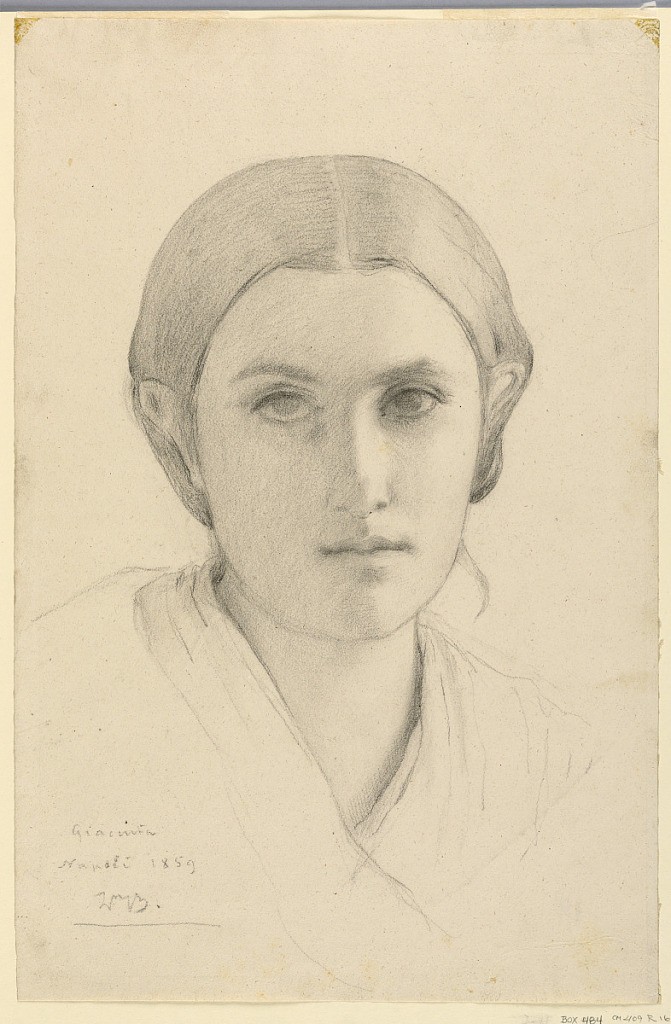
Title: Study for Portrait
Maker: Léon Joseph Florentin Bonnat, French, active in Italy, 1833 – 1922
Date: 1859
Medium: Pencil on white paper
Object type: Drawing
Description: Vertical rectangle. Head of a young woman, seen frontally.